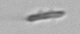
Label: fiber